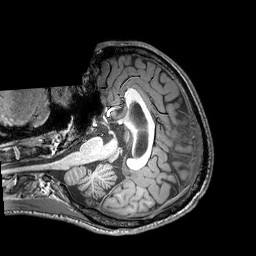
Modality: T1w
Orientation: axial
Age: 22
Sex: male
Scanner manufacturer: philips
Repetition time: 0.008935 s
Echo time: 0.0046 s